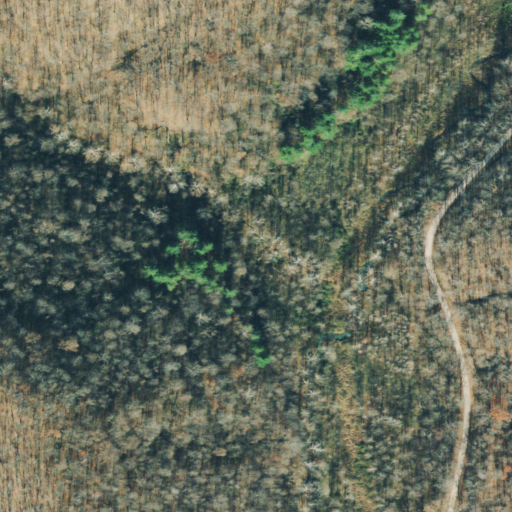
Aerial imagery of valley in Ohio named Carpenter Hollow containing deciduous forest, open development, and mixed forest